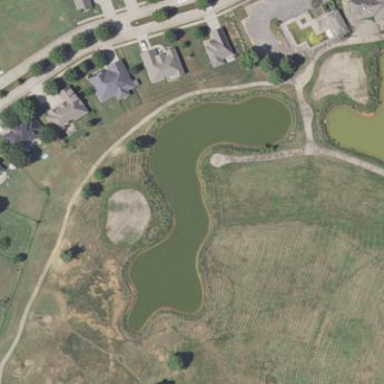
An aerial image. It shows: Water hazard on golf course. The hazard is natural water feature.